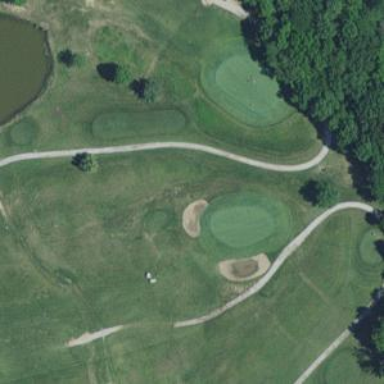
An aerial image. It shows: Golf hole.